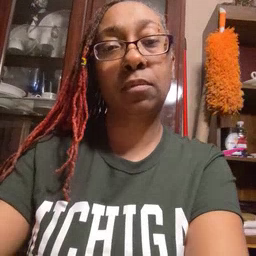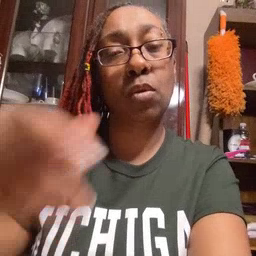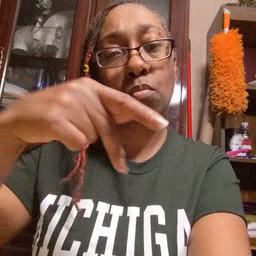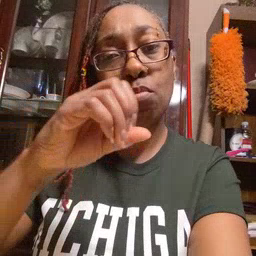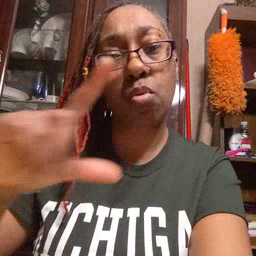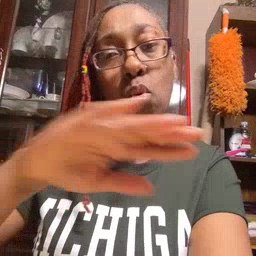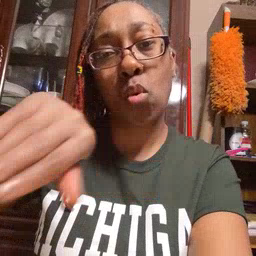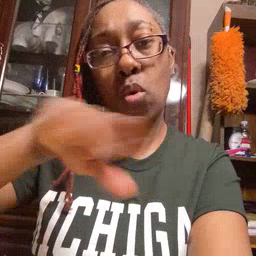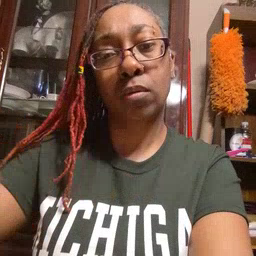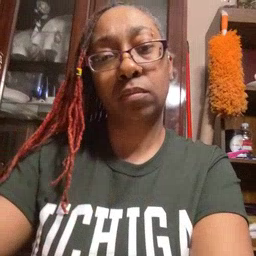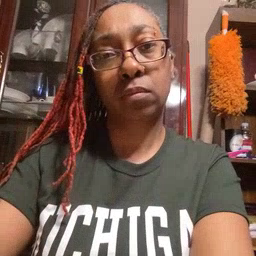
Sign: pool